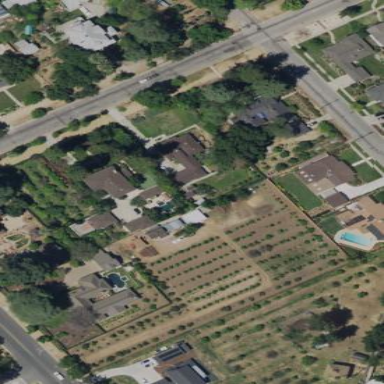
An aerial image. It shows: Orchard filled with beautiful avocado trees.